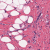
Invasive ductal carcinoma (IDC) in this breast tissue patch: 0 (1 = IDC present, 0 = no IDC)